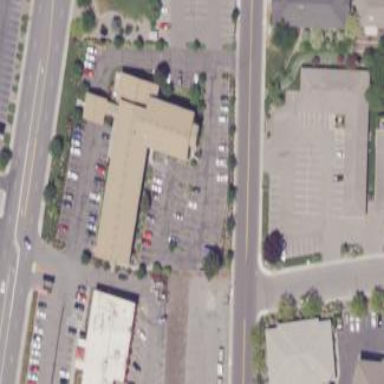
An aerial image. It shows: Building that is motel.